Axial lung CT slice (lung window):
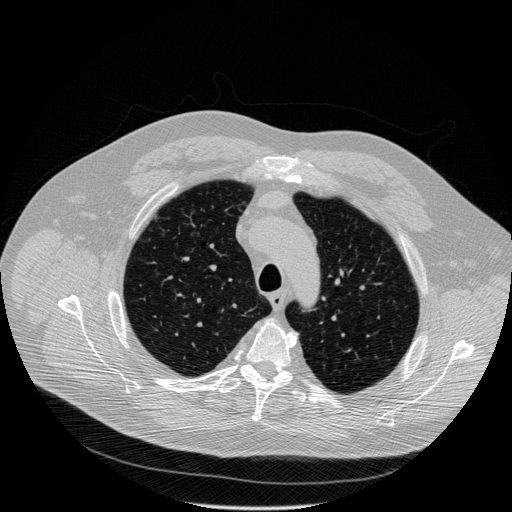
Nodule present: no